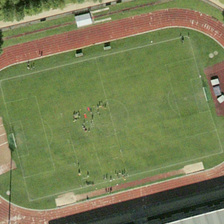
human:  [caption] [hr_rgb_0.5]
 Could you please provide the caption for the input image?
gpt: some people are in a playground near some green trees .

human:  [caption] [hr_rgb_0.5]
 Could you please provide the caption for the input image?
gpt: some people are in a playground near some green trees .

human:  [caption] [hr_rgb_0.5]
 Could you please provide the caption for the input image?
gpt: some people are in a playground near some green trees .

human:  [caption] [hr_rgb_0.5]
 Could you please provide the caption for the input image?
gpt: some people are in a playground near some green trees .

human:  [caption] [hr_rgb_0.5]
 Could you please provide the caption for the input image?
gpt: some people are in a playground near some green trees .